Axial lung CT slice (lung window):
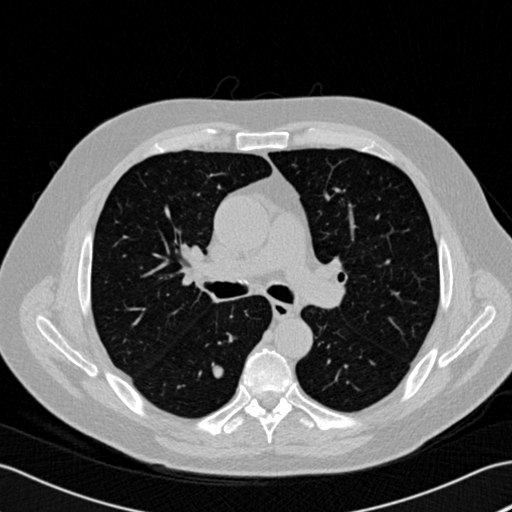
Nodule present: yes
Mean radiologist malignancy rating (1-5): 3.25